Question: How can I create css menu and submenu like this.
When I click or move mouse over the menu, It has a small icon at bottom

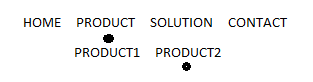
Answer: HTML
'''
<ul class="nav">
<li><a href=#><span>Main item text</span><span class="bullet"></span></a>
<ul>
<li><a href=#><span>Sub item text</span><span class="bullet"></span></a></li>
</ul>
</li>
</ul>
'''
CSS
'''
ul.nav li ul { position: absolute; display: none; }
ul.nav li { float: left; }
ul.nav li:hover ul { display: block; }
'''
Ofcourse besides that you must style list properly.
Here you can try how it work with bullet <URL>